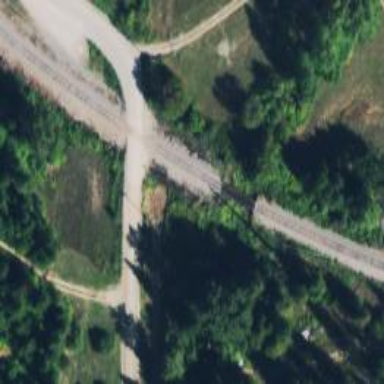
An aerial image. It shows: Railway level crossing.